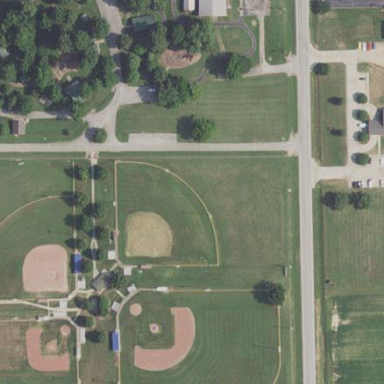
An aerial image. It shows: Baseball pitch for leisure land.